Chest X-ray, PA view. Patient: 73 years old, sex M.
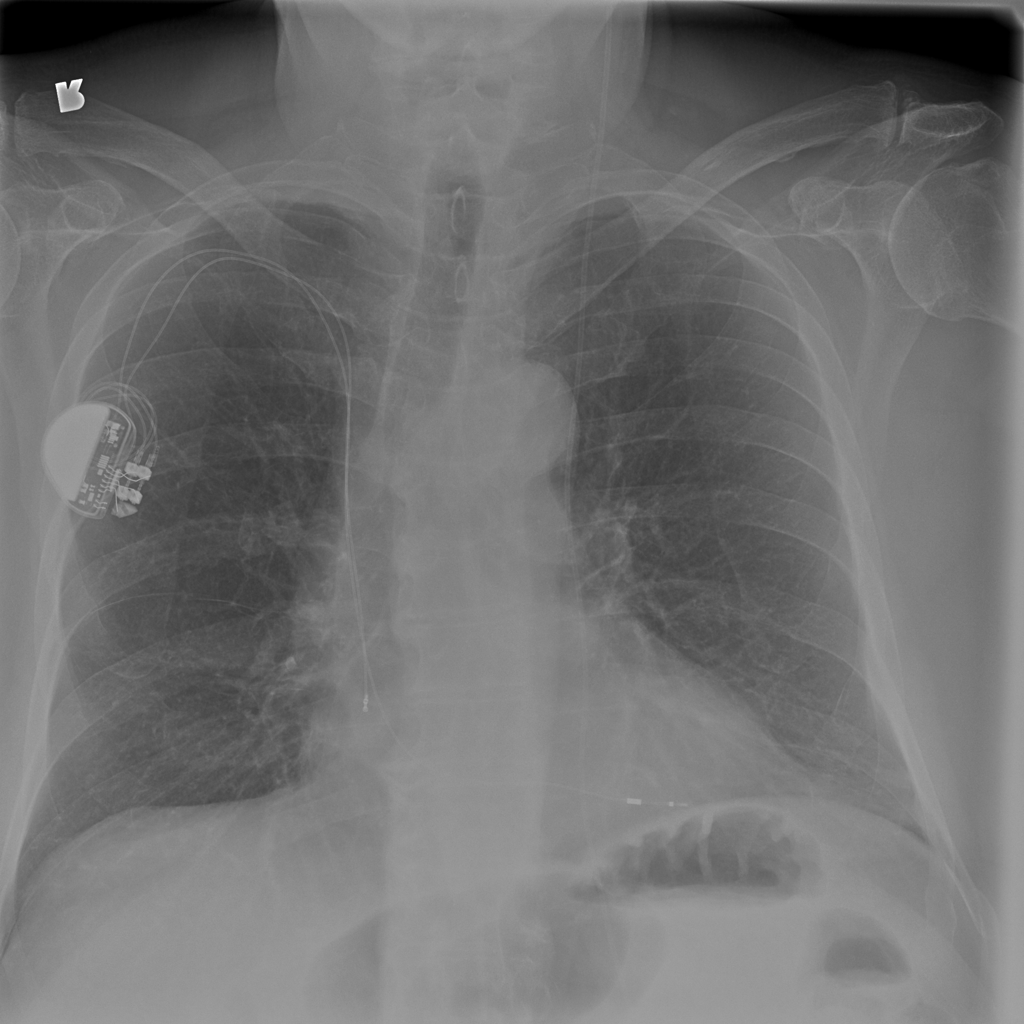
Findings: No Finding